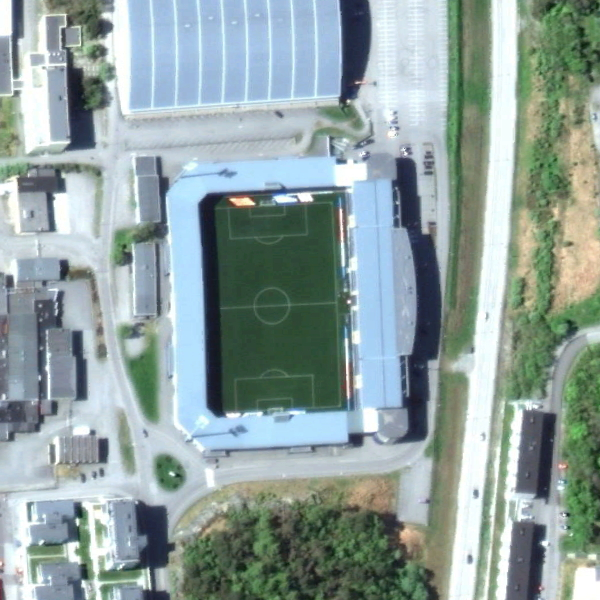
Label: Stadium